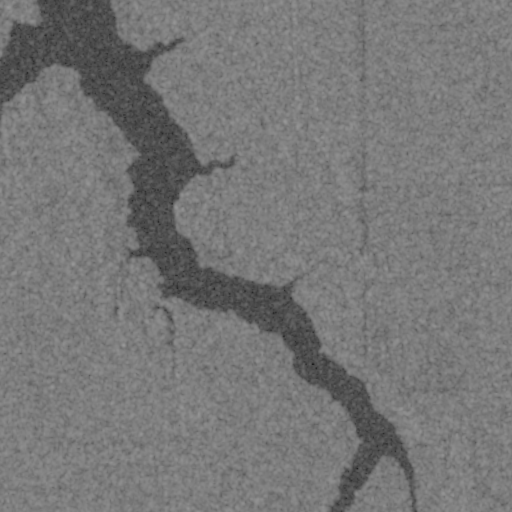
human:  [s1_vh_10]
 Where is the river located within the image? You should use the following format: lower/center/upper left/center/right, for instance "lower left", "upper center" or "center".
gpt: The river is located in the lower right of the image.
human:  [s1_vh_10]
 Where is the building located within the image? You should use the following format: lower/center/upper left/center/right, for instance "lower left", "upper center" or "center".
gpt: The building is located in the upper left of the image.
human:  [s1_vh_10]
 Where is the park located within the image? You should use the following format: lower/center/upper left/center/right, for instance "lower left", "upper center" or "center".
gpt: There is no park in the image.

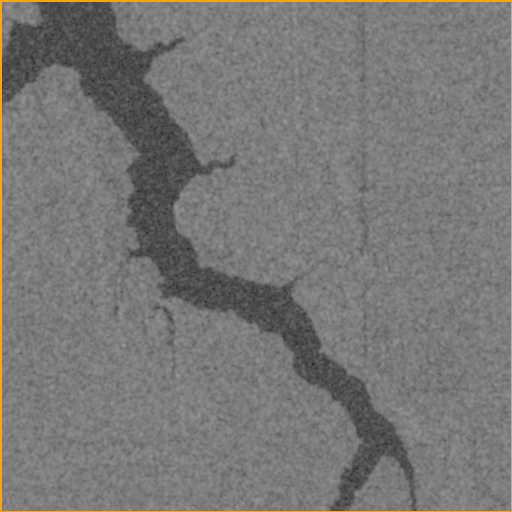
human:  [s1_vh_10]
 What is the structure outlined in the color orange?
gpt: The structure outlined in orange is a crop field.
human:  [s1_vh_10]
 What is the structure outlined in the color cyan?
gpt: There is no cyan outline.